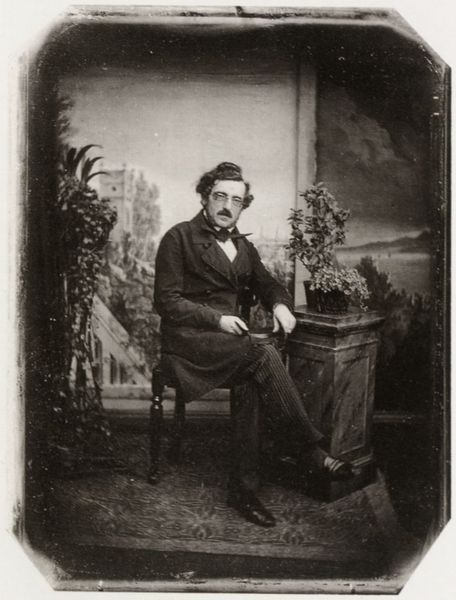
Titel: Carl Ferdinand Stelzner in seinem Atelier
Künstler: Carl Ferdinand Stelzner
Standort: Hamburg
Institution: Museum für Kunst und Gewerbe
Schlagwörter: berg, dunkel, felsen, gemälde, hand, laub, mann, meer, weiß, landschaft, see, sitzen, zola, blume, blumen, frisur, haar, hintergrund, mund, nase, raum, schwarz, stuhl, säule, tisch, ausblick, blick, malerei, teppich, alt, anzug, bart, hemd, hose, jacke, schnurrbart, augen, gesicht, mensch, rahmen, sockel, bild, bildnis, herr, hände, portrait, porträt, strauch, haare, mantel, pose, sitzend, pflanze, pflanzen, locke, locken, turm, garten, vase, beine, blumentopf, kübel, bilder, schrank, ecke, man, schuhe, berge, gebirge, hocker, rand, sepia, treppe, frack, dichter, sitzt, atelier, maler, streifen, korb, tischchen, geländer, socken, podest, edel, knie, fleige, fliege, schnauzer, foto, fotografie, photographie, burg, festung, schwarzweiss, künstler, brille, leinwand, schuh, schnautzer, photo, augengläser, nadelstreifen, kulisse, postament, künstlerportrait, spießer, abzug, gamaschen, tolle, studio, sitztend, gestellt, daguerrotypie, stizen, phot, nobel, fotograf, bonsai, sokel, daguerreotypie, flige, carte, nat, brikke, künstlicher hintergrund, #sockel, vrille